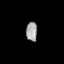
Tissue: prostate
Cell type: T cells
Senescence score: 0.3538
Nuclear area (px): 213
Mean DAPI intensity: 159.122